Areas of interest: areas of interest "Home Furnishing and Building Materials Market"
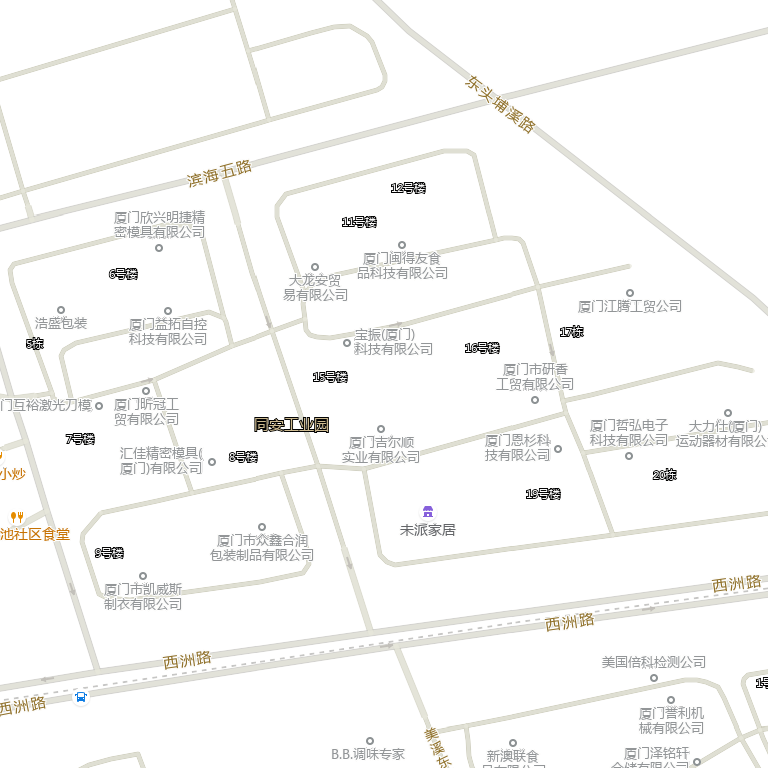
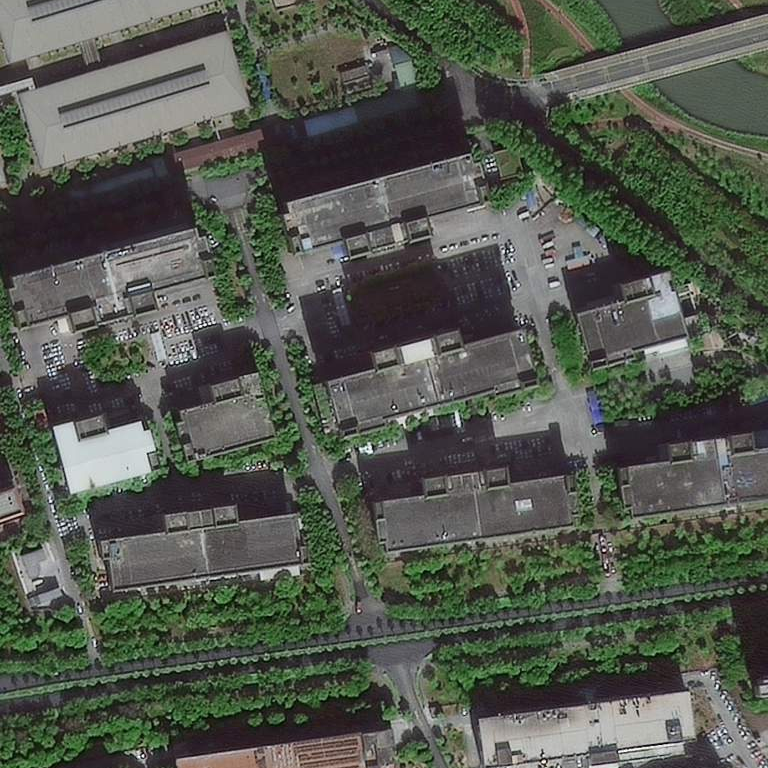